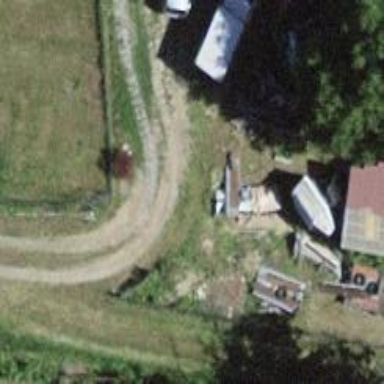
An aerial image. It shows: Unpaved driveway with service road designation.